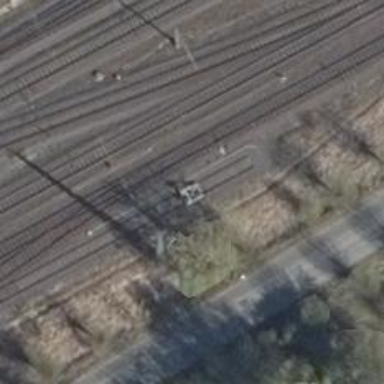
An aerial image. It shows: Railway yard in service.